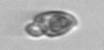
Label: Katodinium_or_Torodinium